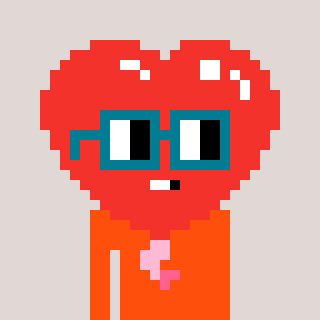
a pixel art character with square dark green glasses, a heart-shaped head and a orange-colored body on a warm background